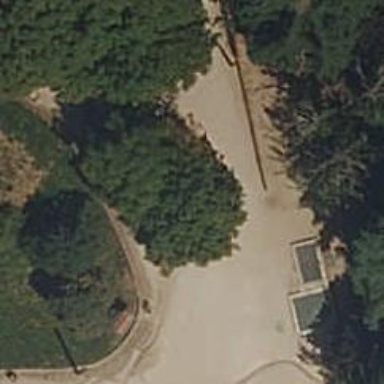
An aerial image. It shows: Picnic site for tourists.